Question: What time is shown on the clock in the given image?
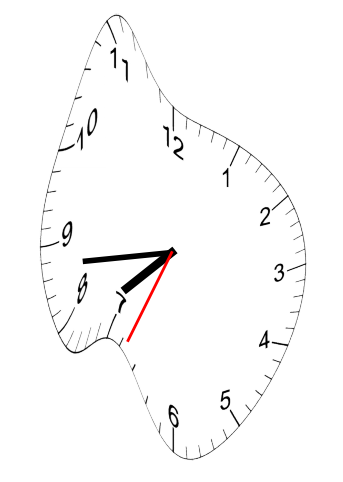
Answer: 07:43:34